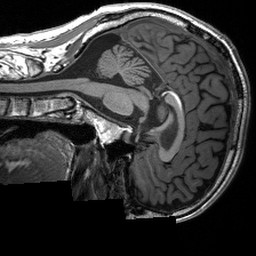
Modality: T1w
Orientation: sagittal
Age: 38
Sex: male
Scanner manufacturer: siemens
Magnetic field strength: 3 T
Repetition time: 2.3 s
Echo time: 0.00233 s